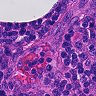
Metastatic tissue present: no